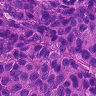
Metastatic tissue present: yes